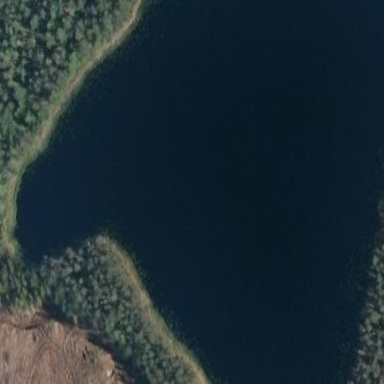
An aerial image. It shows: Beautiful lake surrounded by nature.